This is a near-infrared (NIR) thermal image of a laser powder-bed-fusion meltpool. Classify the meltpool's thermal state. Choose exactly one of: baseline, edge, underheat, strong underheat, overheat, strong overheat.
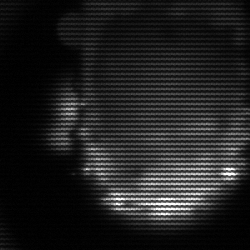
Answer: baseline